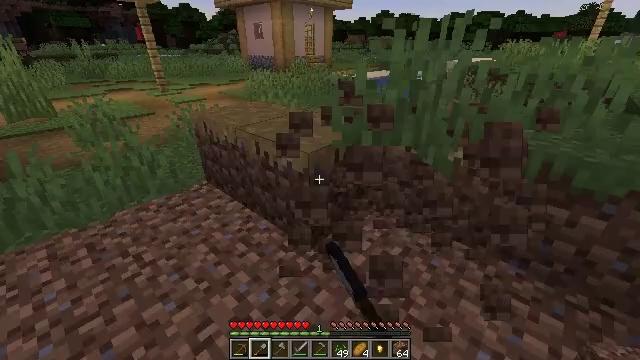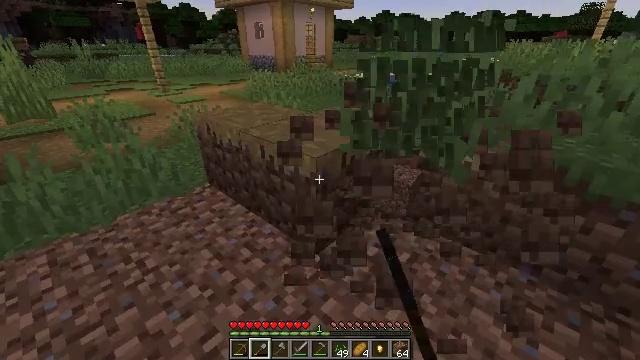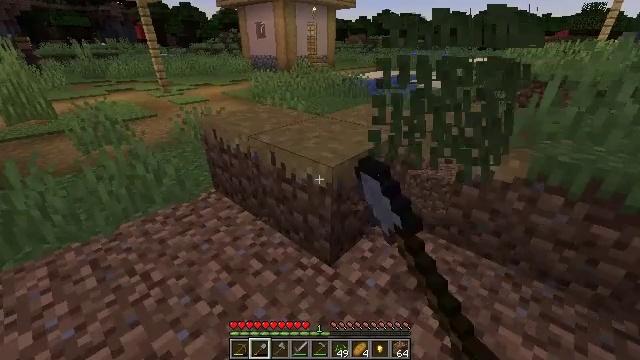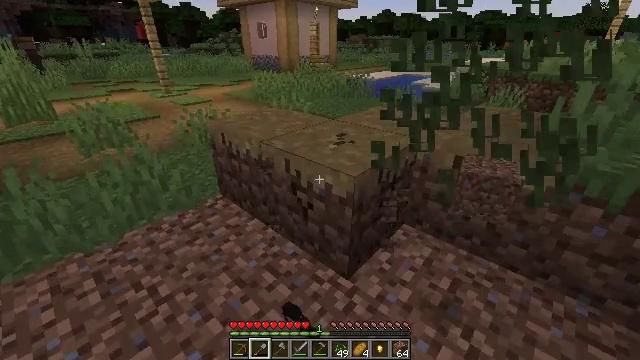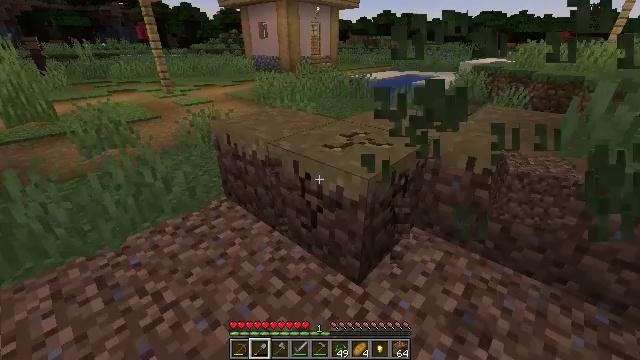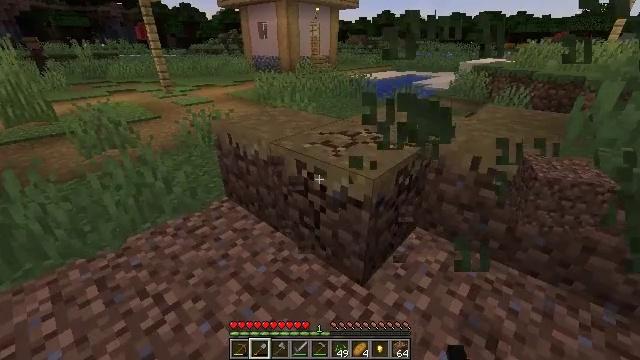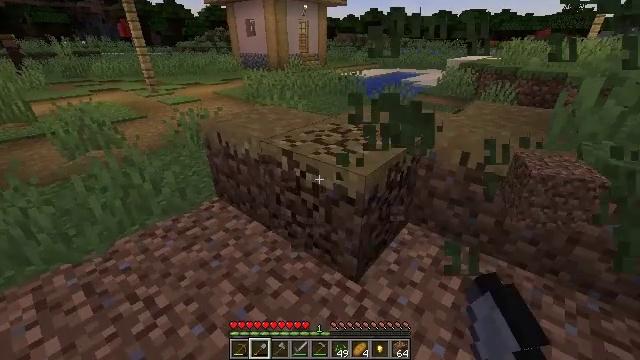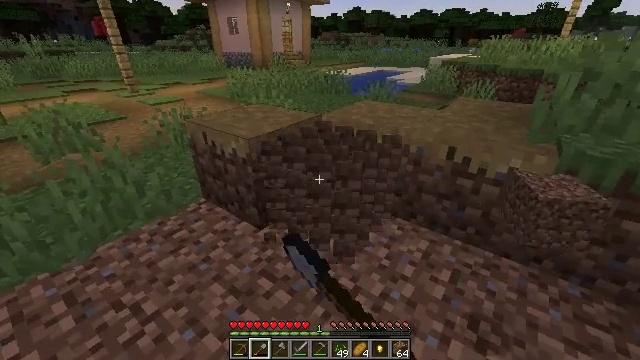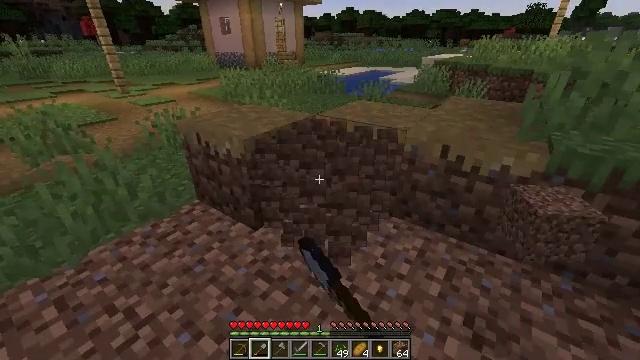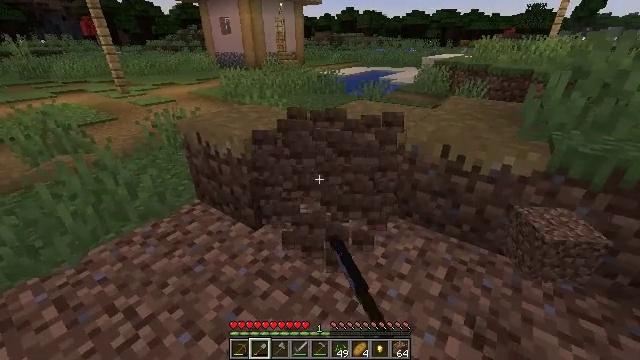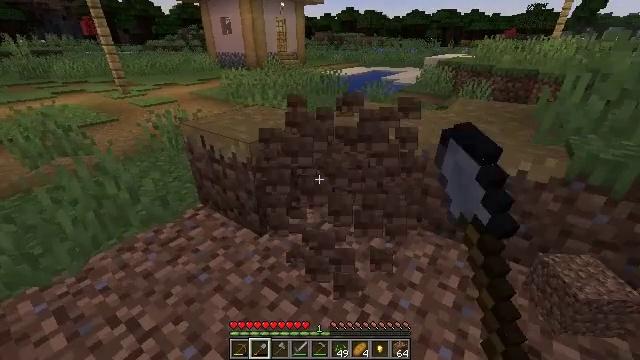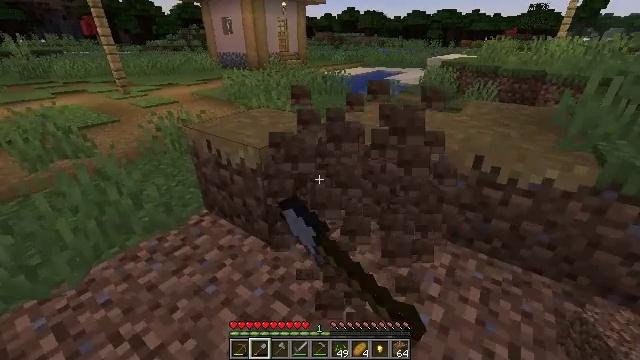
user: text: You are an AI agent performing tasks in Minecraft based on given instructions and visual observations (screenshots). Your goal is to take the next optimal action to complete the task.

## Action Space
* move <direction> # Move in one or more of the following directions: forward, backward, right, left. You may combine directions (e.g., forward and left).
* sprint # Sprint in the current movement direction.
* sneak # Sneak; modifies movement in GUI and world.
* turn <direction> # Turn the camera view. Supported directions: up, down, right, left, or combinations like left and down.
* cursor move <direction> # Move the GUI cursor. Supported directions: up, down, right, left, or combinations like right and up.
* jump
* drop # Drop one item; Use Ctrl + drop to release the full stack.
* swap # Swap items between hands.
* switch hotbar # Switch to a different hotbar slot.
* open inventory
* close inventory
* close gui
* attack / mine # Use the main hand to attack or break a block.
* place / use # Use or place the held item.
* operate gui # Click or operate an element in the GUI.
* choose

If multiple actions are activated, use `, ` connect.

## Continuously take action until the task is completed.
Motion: motion action
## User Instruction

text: Reclaim the grass path segment.
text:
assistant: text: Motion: move forward and move left, attack / mine
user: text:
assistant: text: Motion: move forward and move left, attack / mine
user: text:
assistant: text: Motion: attack / mine
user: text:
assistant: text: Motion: attack / mine
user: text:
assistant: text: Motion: attack / mine
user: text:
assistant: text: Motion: turn right, attack / mine
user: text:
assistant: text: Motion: turn right, attack / mine
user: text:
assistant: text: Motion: turn right, attack / mine
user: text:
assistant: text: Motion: move forward and move left, attack / mine
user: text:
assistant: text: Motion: move forward and move left, attack / mine
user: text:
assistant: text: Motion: move forward and move left, attack / mine
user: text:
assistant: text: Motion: attack / mine